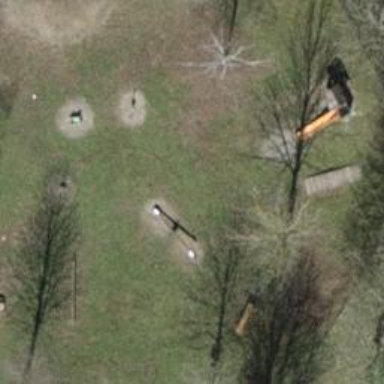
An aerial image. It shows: Playground area for leisure activities on the land.